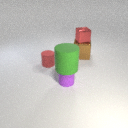
large brown metal cube below small red metal cube